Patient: sex F, age 53
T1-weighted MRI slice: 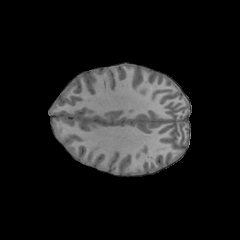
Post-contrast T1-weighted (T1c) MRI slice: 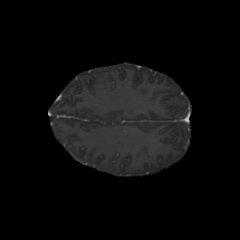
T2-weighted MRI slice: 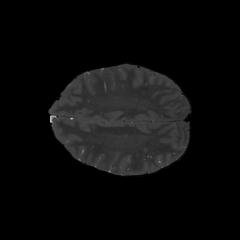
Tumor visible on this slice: no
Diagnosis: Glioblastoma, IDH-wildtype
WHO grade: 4